Question: I am trying to write down a summary of the iOS weather App. The main components that I am interested are labelled in the image below as 1, 2, 3, 4 and 5.

The UI should be obtained as following:
A ViewController with:
- - - -
And a PageView controller (5).
Storyboard creation (would like to follow <URL>:
- -
- - -
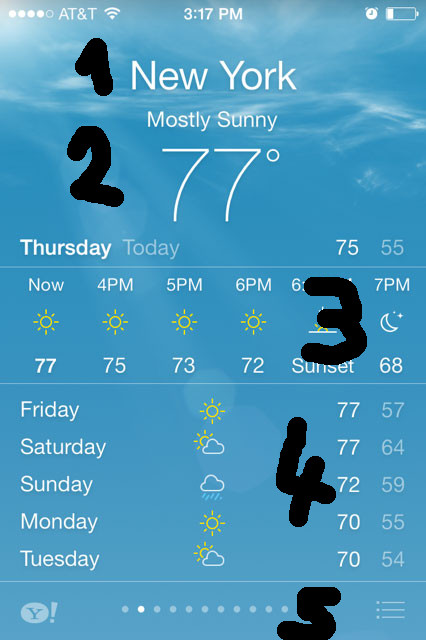
Answer: Before I go on, I should state the obvious: the Weather app is closed source! As such all of this is educated guesswork.
Not entirely. My guess is that both 3 and 4 are not vanilla 'UIScrollView's, but are instead probably <URL> easy as well as layout and totally custom cells. Also, I suspect that 3 is a subview of 4, because it scrolls up and down with the content of 4.
You'll notice that 1 and 2 move in the same direction as 3 and 4 when scrolled, but not the same speed. This means it's probably a driven animation associated with callbacks from the 4 scroll view.
Probably not. Using child view controllers here would be overkill in my opinion.
Yes. I would definitely not recommend that. These behaviors are rather custom, and I guarantee that you'll eventually find yourself forced to write a fair amount of layout and animation code. If you start with storyboarding, you'll end up with two sources of truth, so to speak, so I just wouldn't bother.